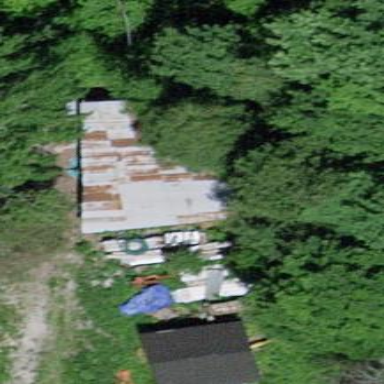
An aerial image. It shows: Shed.